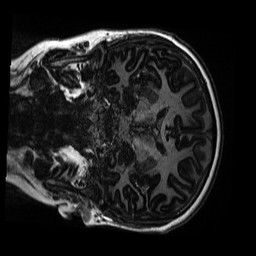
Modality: MP2RAGE
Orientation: coronal
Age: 10
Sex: male
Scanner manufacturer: siemens
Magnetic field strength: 3 T
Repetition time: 4 s
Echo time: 0.00303 s